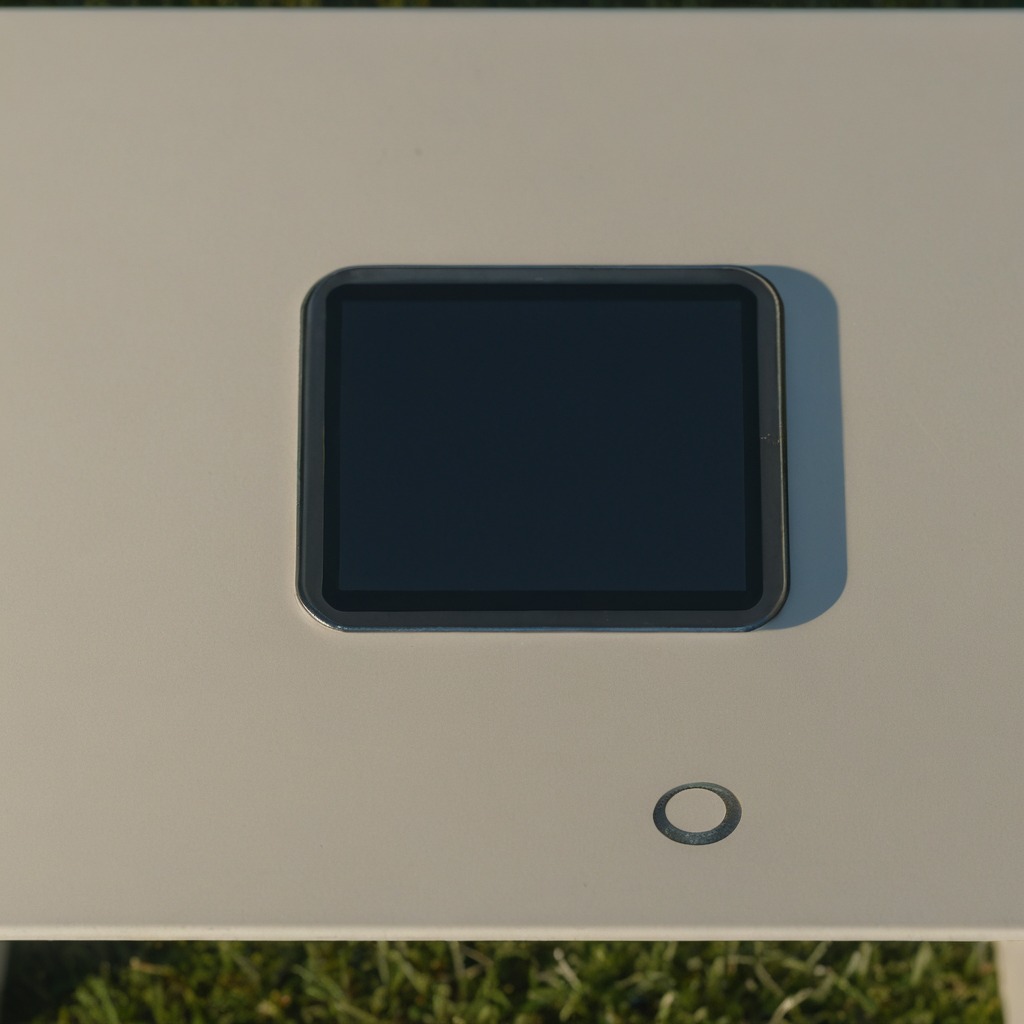
A flat metal washer is lying on a textured surface.